Question: # Edit:
As suggested by Edzer Pebesma in the comments, the recommended method to add a hole to a polygon is not to modify the slot but to rebuild the polygon, as illustrated <URL>.
# Original question
Following the help of 'SpatialPolygons-class' I tried to modify a polygon to be a hole of an other polygon but while the "hole polygon" is displayed as a border of the other polygon, its inside is colored as the rest.
What am I doing wrong?
Using 'defPunched' and 'defHole' defined <URL>:
'''
library("sp")
load(url("http://spatcontrol.net/CorentinMBarbu/misc/holeIssue.rda"))
defHole@polygons[[1]]@Polygons[[1]]@hole<-TRUE
OnePolDFToPolygon <- function(x){
main <- x@polygons[[1]]@Polygons[[1]]
return(main)
}
punch <- Polygons(list(OnePolDFToPolygon(defPunched),OnePolDFToPolygon(defHole)),defPunched@polygons[[1]]@ID)
mine <- SpatialPolygons(list(punch),proj4string=defPunched@proj4string)
mine <- SpatialPolygonsDataFrame(mine,data=as(defPunched,"data.frame"))
plot(mine,col="blue",border="green")
'''

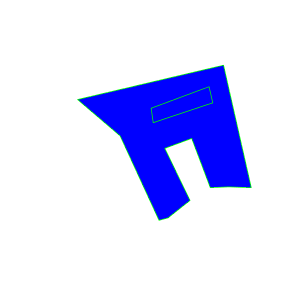
Answer: Holes are supposed to have the opposite ring direction, e.g. by
'''
mine@polygons[[1]]@Polygons[[2]]@coords = mine@polygons[[1]]@Polygons[[2]]@coords[5:1,]
plot(mine, col = 'blue')
'''
you get the plot below. Where did this data come from?